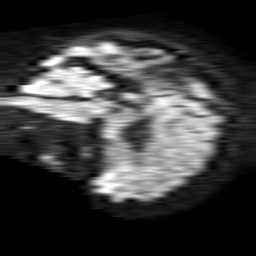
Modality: TRACE
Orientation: sagittal
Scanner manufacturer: philips
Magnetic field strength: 1.5 T
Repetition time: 4.6 s
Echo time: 0.08631 s